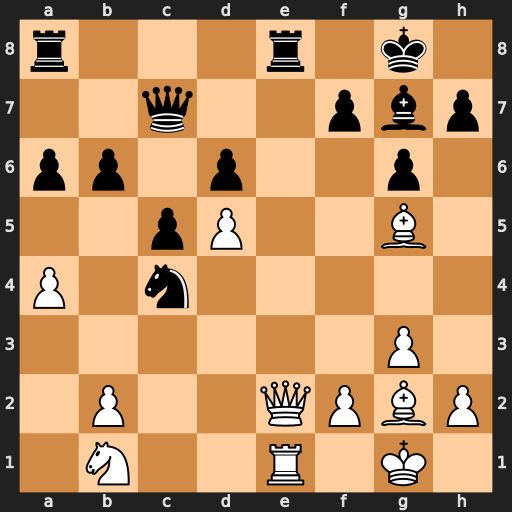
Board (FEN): r3r1k1/2q2pbp/pp1p2p1/2pP2B1/P1n5/6P1/1P2QPBP/1N2R1K1
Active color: w
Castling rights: -
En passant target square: -
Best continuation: Qxe8+ Rxe8 Rxe8+ Bf8 Bh6